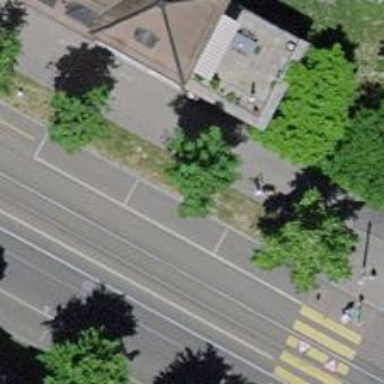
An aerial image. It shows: Tree-lined avenue.